Interaction volume radius: 5 \u00c5
Interaction volume height: 15 \u00c5
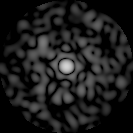
Disorder parameter: 0.8231